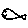
Label: fish